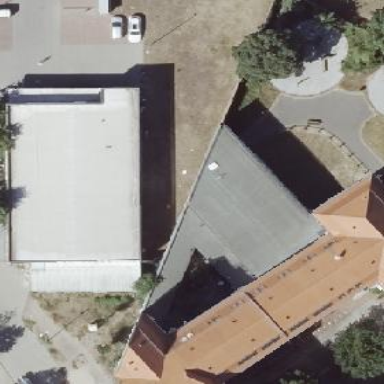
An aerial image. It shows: Part of building.